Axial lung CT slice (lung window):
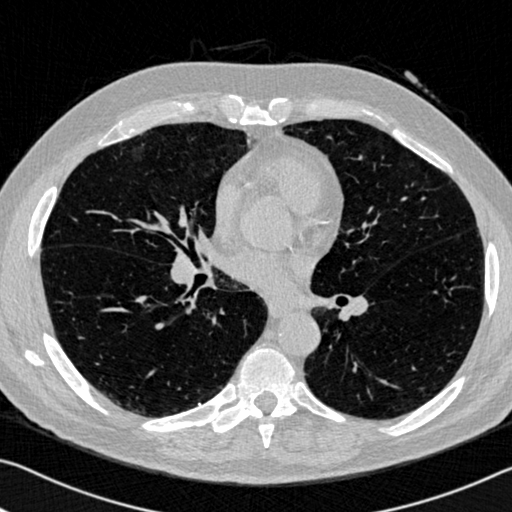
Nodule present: no